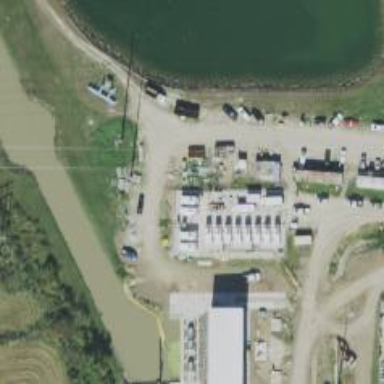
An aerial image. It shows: Generator is pictured.